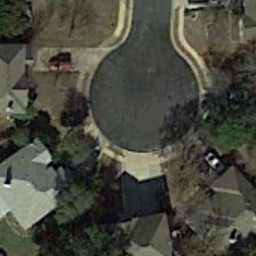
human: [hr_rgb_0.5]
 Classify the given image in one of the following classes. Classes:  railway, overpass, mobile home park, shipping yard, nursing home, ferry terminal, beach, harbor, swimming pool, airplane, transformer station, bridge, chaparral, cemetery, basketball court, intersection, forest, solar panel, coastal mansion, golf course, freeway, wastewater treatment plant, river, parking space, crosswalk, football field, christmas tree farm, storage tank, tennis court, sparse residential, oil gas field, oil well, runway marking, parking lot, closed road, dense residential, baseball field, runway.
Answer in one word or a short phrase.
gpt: closed road